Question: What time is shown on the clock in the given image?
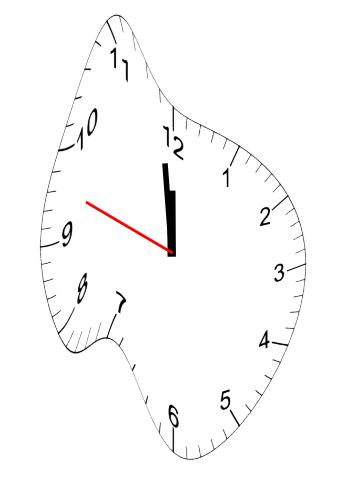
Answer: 11:58:48